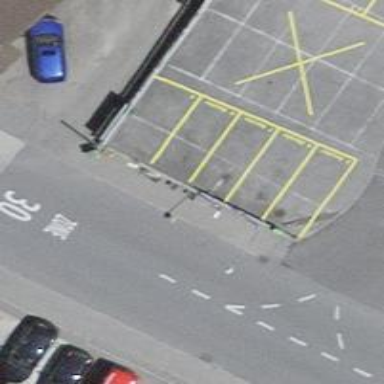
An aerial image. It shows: Bus stop with platform for public transport.